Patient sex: F
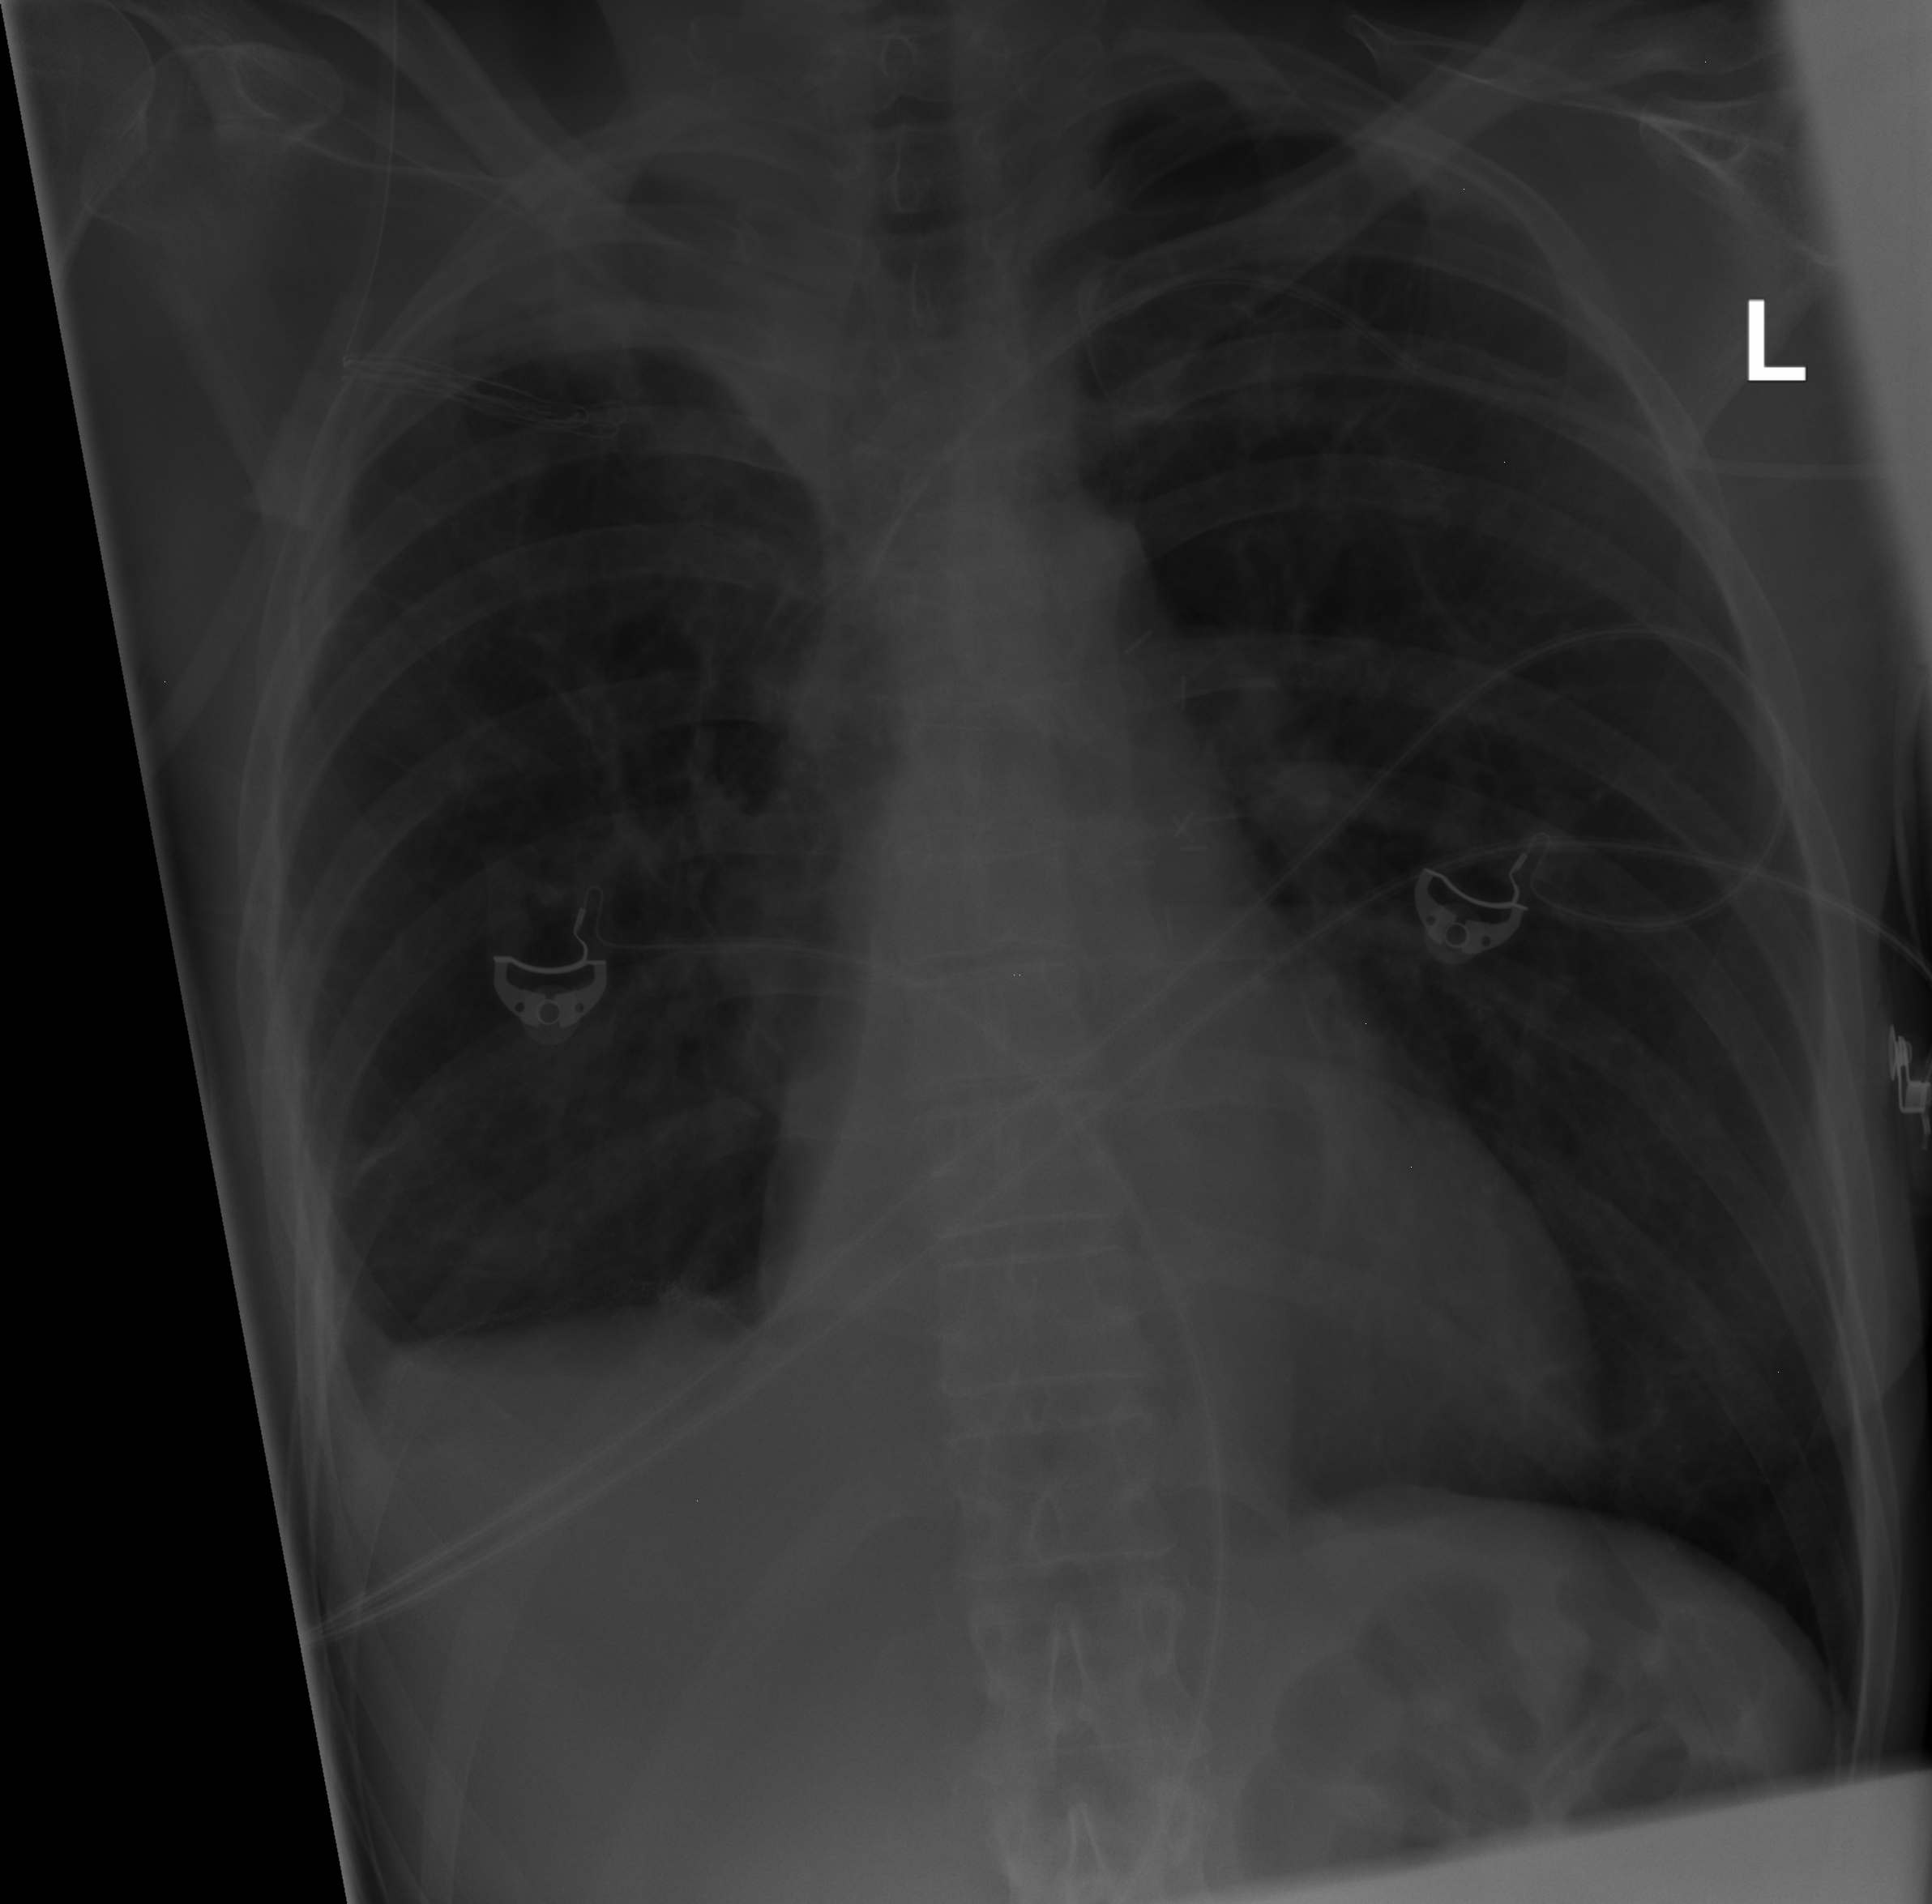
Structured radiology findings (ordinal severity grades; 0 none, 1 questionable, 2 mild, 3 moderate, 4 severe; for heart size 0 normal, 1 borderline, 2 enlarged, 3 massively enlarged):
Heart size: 0
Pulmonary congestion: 0
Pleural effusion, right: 2
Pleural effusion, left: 0
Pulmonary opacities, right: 0
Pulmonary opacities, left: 0
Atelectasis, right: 0
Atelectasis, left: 0